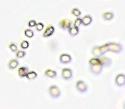
Label: Phaeocystis